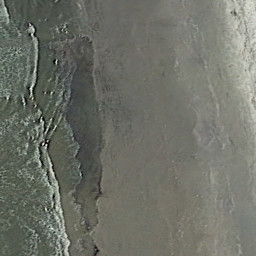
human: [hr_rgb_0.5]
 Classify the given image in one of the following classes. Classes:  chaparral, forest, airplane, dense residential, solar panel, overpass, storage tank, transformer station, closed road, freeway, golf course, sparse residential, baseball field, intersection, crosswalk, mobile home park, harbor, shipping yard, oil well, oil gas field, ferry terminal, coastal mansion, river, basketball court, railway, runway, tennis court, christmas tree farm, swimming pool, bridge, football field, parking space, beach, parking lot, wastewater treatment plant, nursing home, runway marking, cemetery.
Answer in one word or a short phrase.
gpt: beach